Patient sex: F
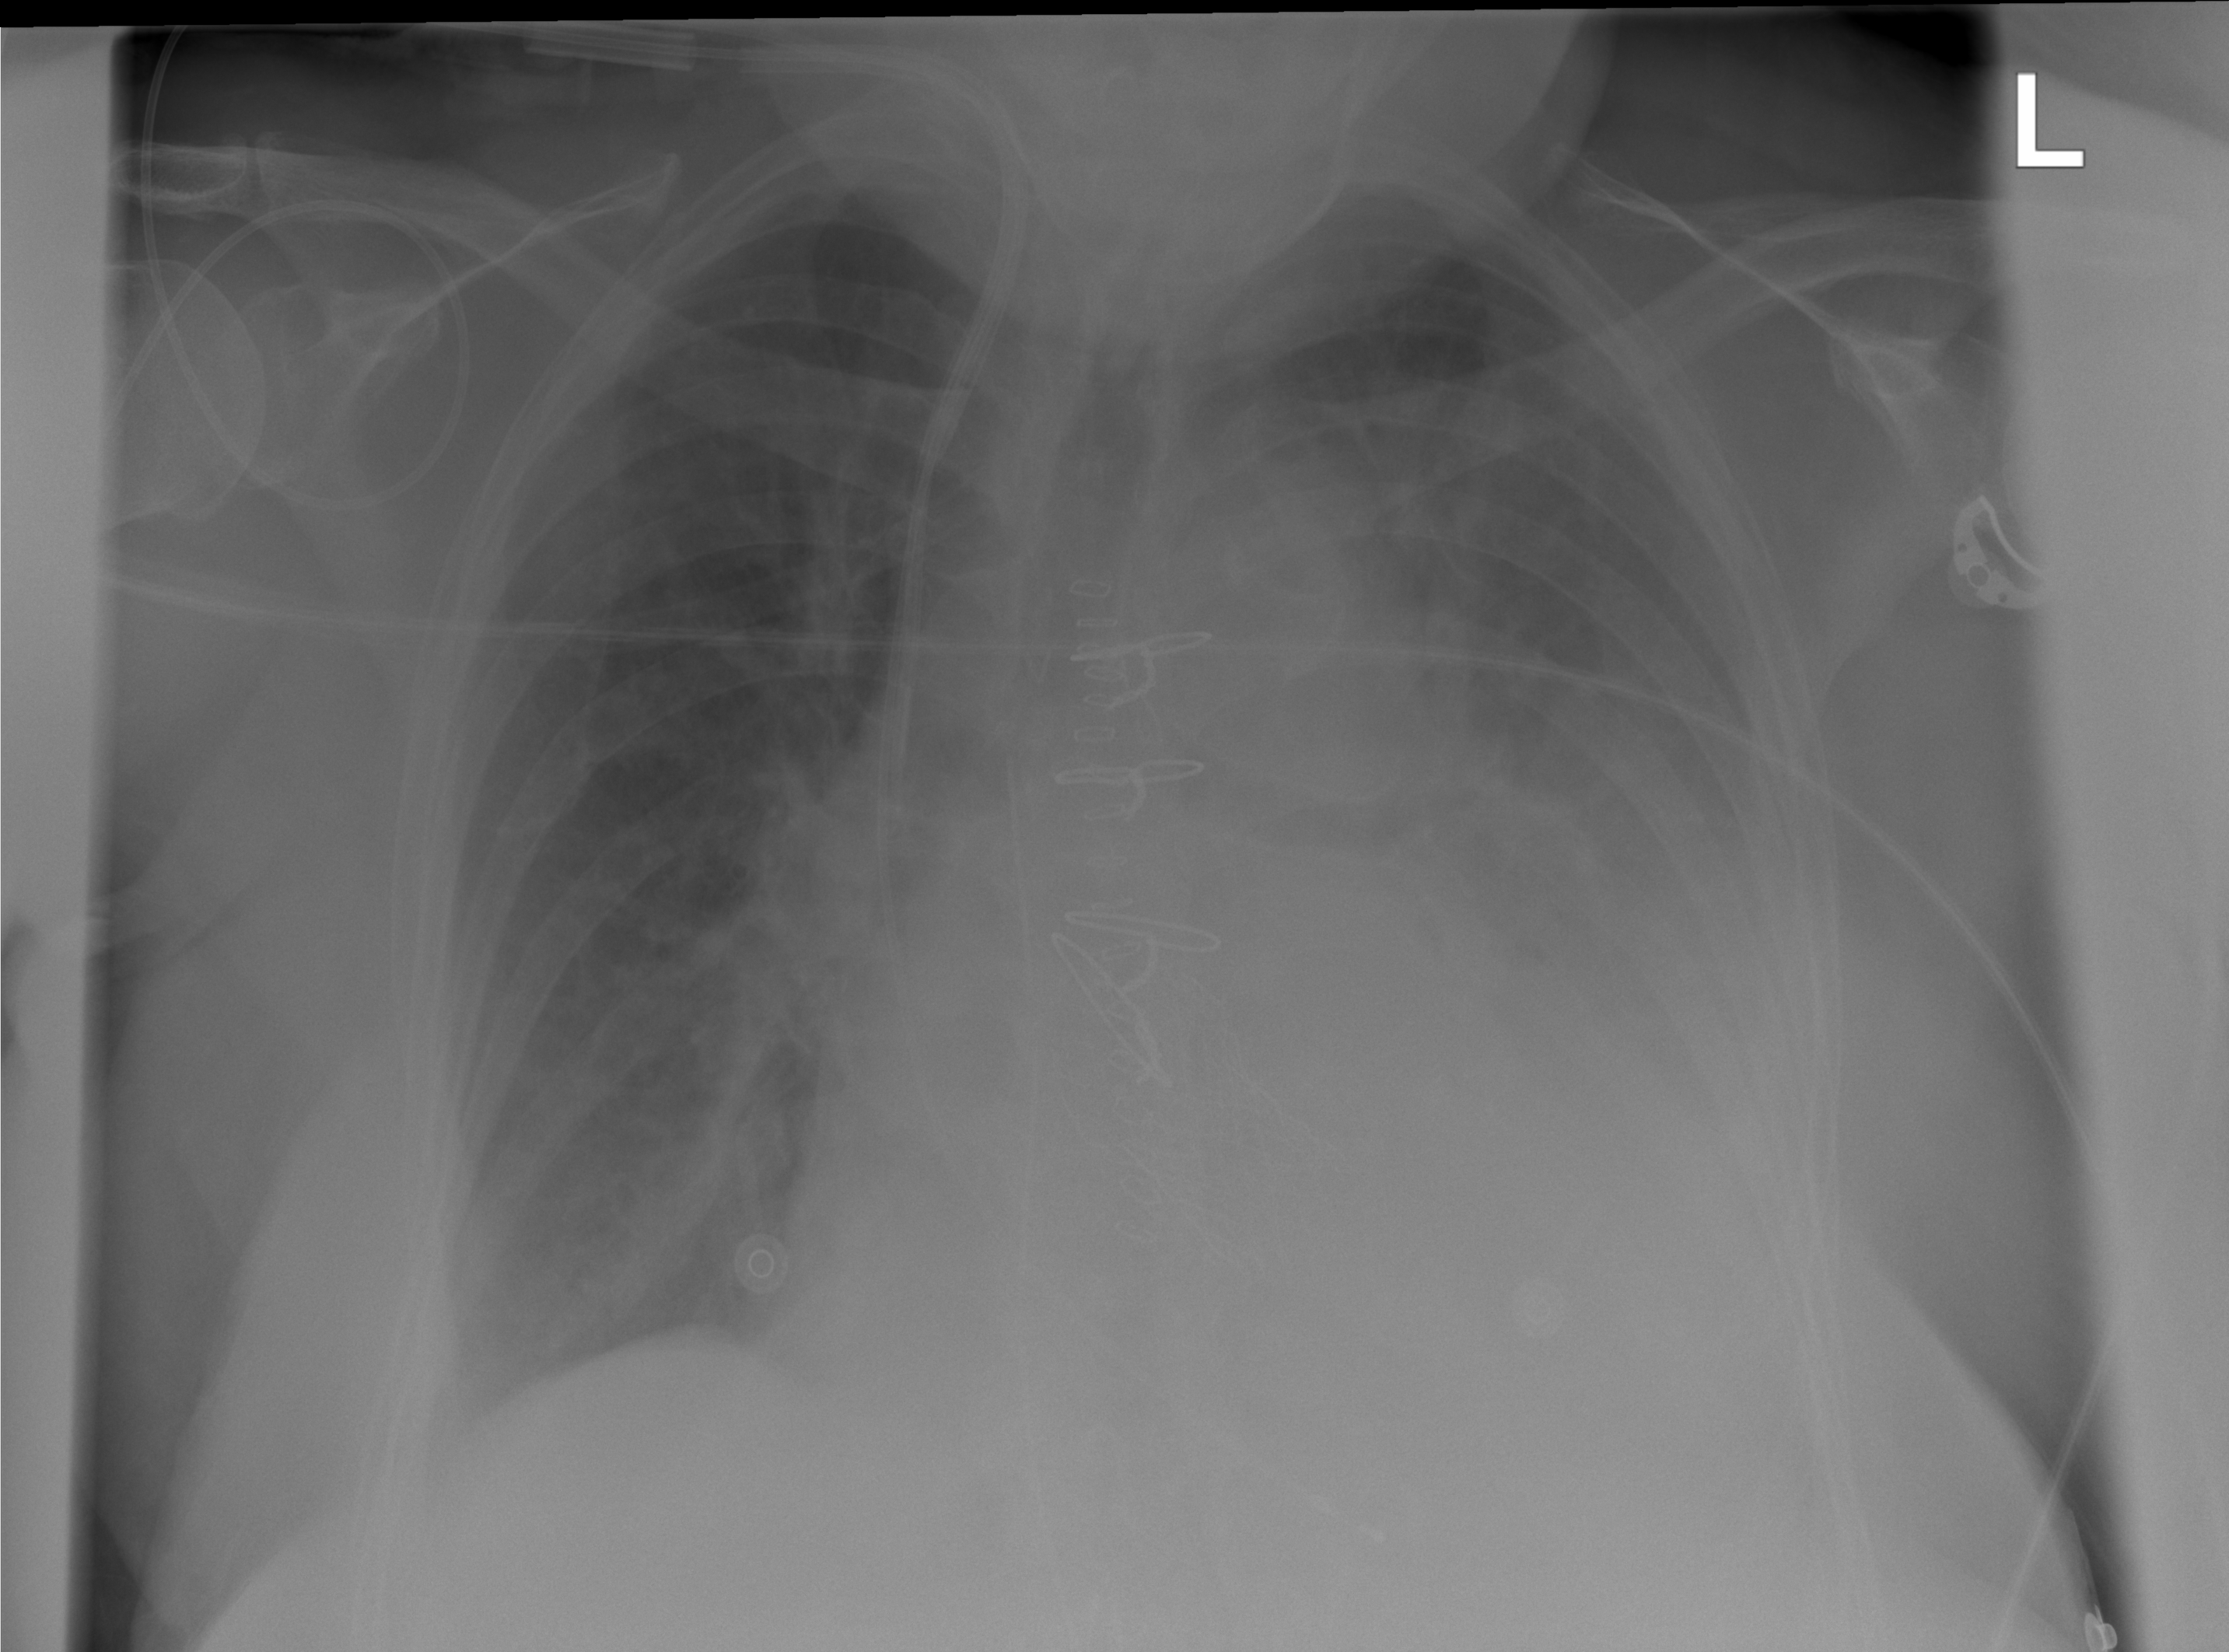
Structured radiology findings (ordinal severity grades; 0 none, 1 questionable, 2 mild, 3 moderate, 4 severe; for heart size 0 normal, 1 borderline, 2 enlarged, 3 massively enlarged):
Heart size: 3
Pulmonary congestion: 2
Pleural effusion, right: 1
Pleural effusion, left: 3
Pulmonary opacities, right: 1
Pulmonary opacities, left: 2
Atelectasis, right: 2
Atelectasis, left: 2